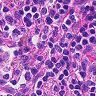
Metastatic tissue present: no